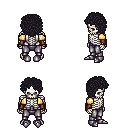
a pixel art fantasy rpg character, male body template, skeleton, gold arm armor, metal pants, raven curly afro hairstyle, leather bracers, metal boots, four views (front, back, left, right), 2x2 character sprite sheet, small pixel art, hard edges, no anti-aliasing